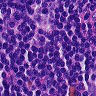
Metastatic tissue present: no